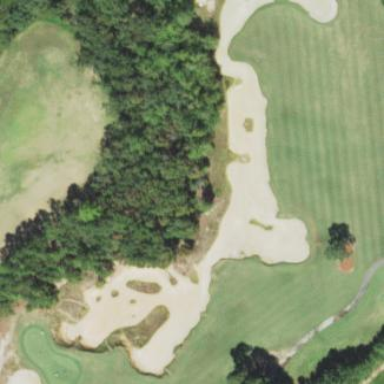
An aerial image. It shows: Golf rough area.